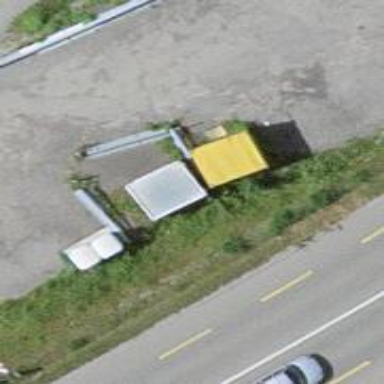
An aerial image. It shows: Toilets.